Interaction volume radius: 5 \u00c5
Interaction volume height: 20 \u00c5
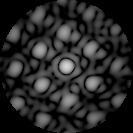
Disorder parameter: 0.3271